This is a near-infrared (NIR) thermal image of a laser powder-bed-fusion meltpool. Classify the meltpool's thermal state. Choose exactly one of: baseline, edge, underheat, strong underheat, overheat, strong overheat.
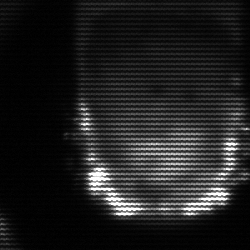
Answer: baseline